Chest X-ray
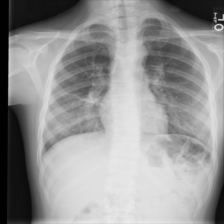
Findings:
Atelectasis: negative
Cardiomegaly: negative
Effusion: negative
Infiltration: negative
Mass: negative
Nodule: negative
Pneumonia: negative
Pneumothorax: negative
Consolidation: negative
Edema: negative
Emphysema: negative
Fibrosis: negative
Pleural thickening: negative
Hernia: negative